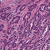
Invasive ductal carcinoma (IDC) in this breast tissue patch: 1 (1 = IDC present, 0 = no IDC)